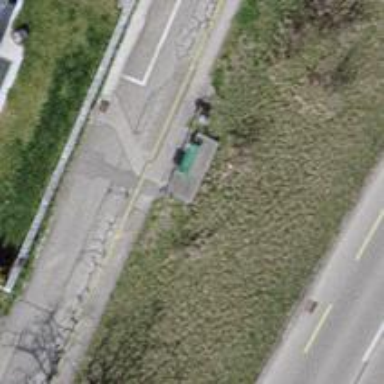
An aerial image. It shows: Bench.